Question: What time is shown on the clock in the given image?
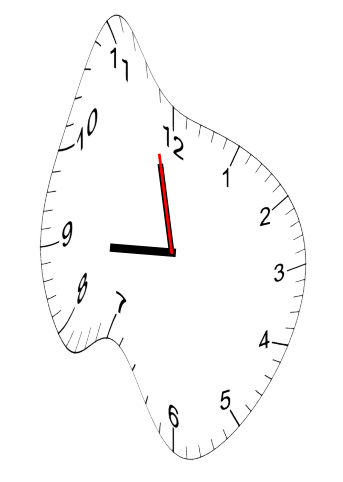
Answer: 08:57:58